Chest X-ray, AP view. Patient: 11 years old, sex F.
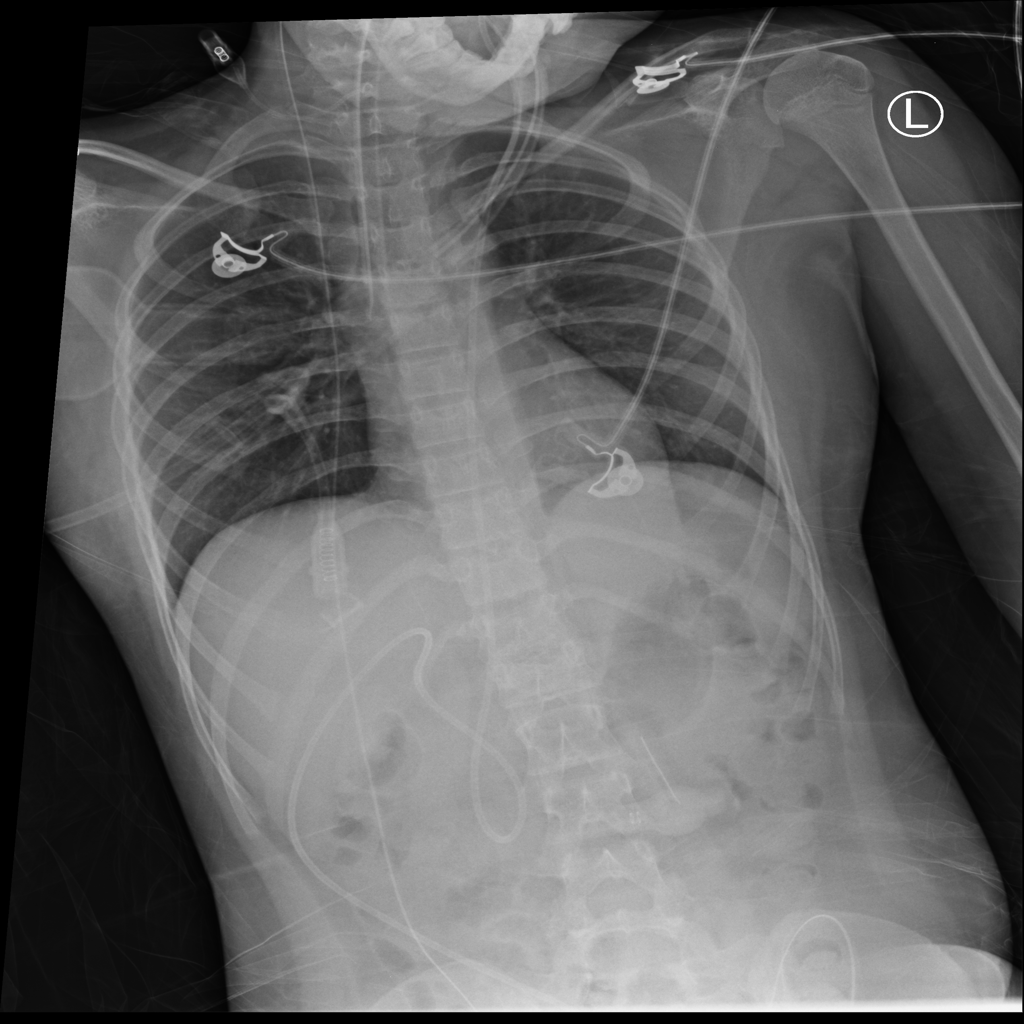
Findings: No Finding